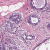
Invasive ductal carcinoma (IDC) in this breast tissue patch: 1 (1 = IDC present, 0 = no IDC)